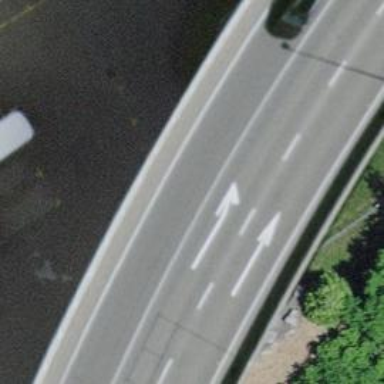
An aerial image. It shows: Primary highway bridge with asphalt surface.